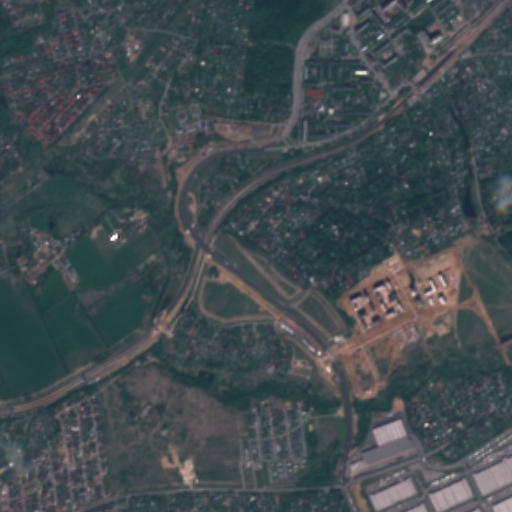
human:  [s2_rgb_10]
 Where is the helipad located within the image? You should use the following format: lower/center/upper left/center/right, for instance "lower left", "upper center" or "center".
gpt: The helipad is located in the center of the image.
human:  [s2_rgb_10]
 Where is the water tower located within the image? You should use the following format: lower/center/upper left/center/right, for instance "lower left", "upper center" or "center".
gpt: The water tower is located in the upper left of the image.
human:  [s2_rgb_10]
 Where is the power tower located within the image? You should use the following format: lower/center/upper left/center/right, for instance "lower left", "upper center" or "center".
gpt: There is no power tower in the image.